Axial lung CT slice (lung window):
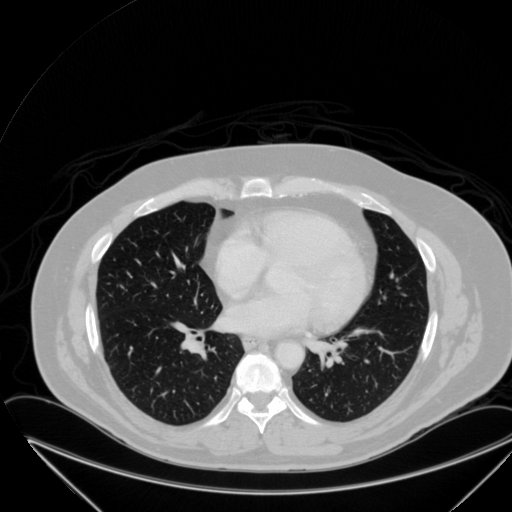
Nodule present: no